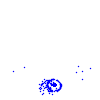
Particle: electron